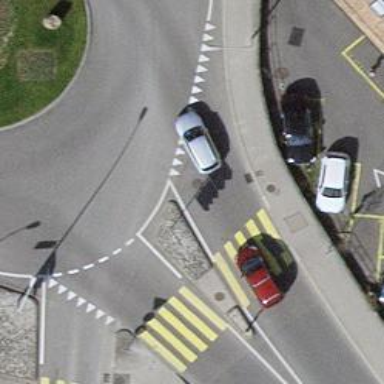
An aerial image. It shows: Road with "give way" sign.